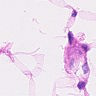
Metastatic tissue present: no